Question: I wanted to read the data from SqlDatabase but I'm getting the IndexOutOfRangeException, here is the screenShot of my table:

So here I have a function that gets the data from database and stores it into List of Lesson class, and i'm getting the exception in the lessons.Add():
'''
public List<Lesson> GetLessonsFromDay(string Day)
{
command.CommandText = "SELECT * FROM [Scadule] WHERE [day]='" + Day + "'";
con.Open();
SqlDataReader sdr = command.ExecuteReader();
List<Lesson> lessons = new List<Lesson>();
while (sdr.Read())
{
lessons.Add(new Lesson(Day, (int)sdr["[num]"], (string)sdr["[time]"],(string)sdr["[class]"],(string)sdr["[where]"]));
}
con.Close();
return lessons;
}
'''
And here my lessonClass:
'''
public class Lesson
{
public Lesson(string Day, int Num, string Time, string Class, string Where)
{
this.Day = Day;
this.Num = Num;
this.Time = Time;
this.Class = Class;
this.Where = Where;
}
public string Day { get; set; }
public int Num { get; set; }
public string Time { get; set; }
public string Class { get; set; }
public string Where { get; set; }
}
'''
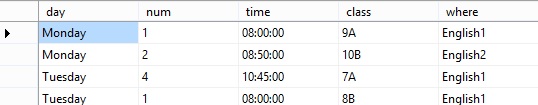
Answer: 'IndexOutOfRangeException' will be thrown by the 'SqlDataReader[string name]' overload if the column name you provide does not exist.
You are including '[]' braces within your column name string e.g. '"[num]"', the column name might be just '"num"', try to remove the braces and you should be good.